Question: Can the image representing the rendering in Page Editor be customized? I have been able to update the text below the image by changing the Display Name to "Call To Action"... was just wondering if I could update the image above the text with a snip from the comp instead of the little blue outlined box.

Sitecore 7 Update-1
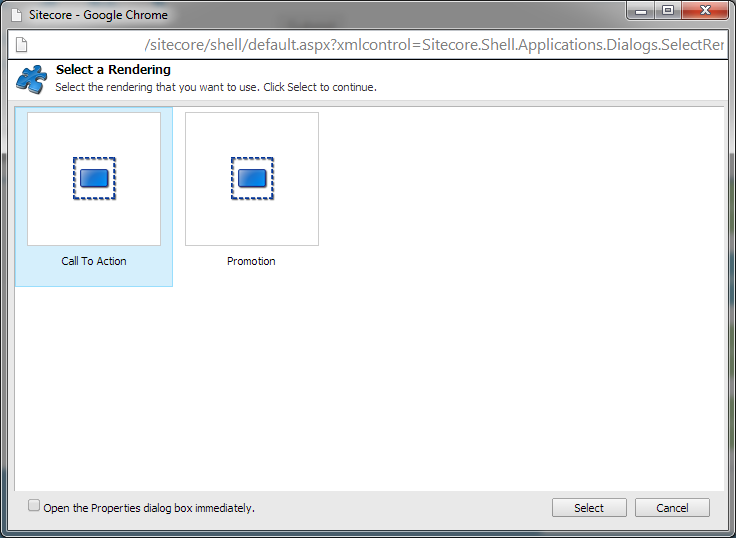
Answer: You can change the image by editing the "Thumbnail" field on the Sublayout/Rendering. The field is hidden by default though, so you will need to check the "Standard Fields" checkbox on the "View" ribbon.